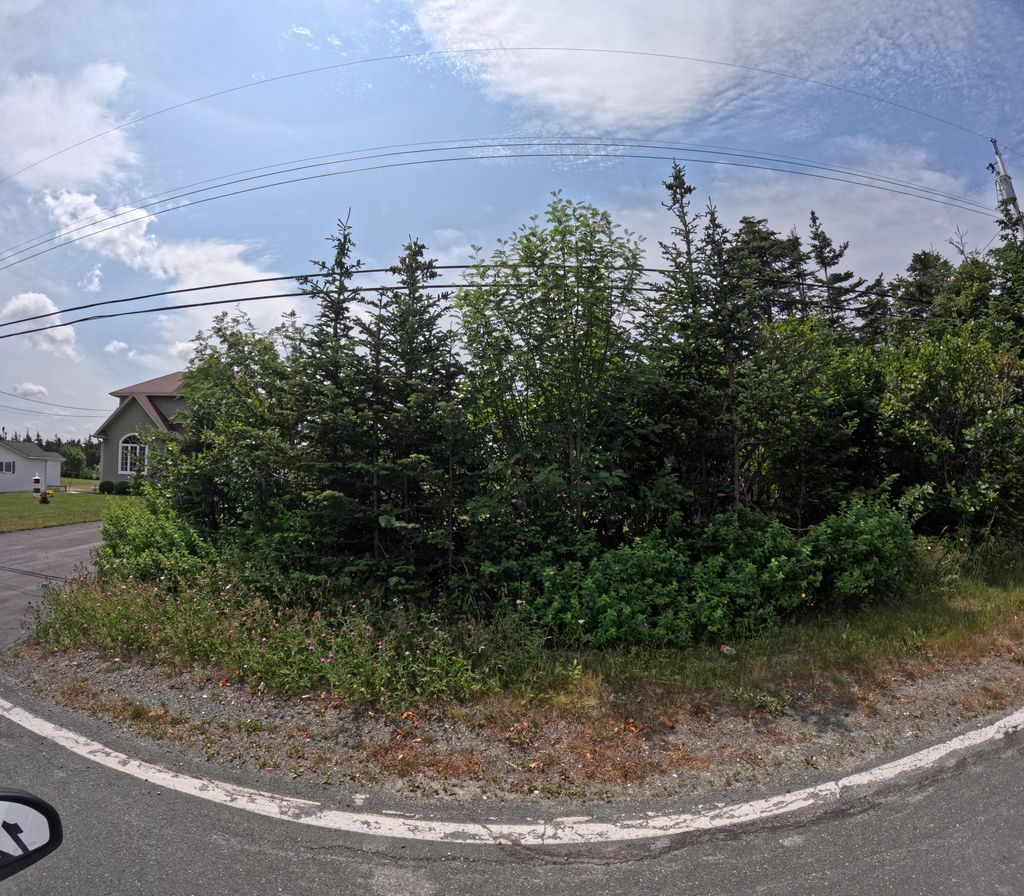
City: st_johns